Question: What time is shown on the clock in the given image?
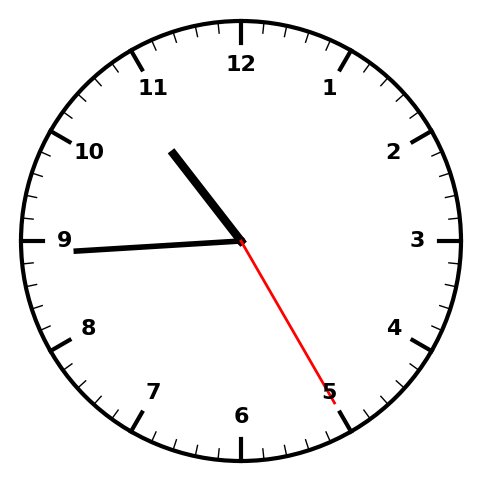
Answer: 10:44:25